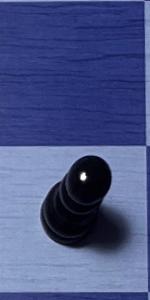
Label: Pawn_Black